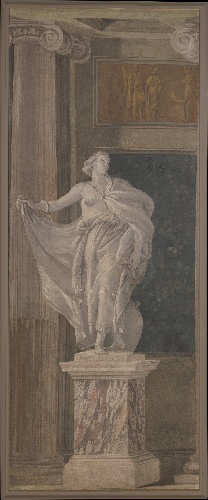
Title: Allegorical Figure Representing Metaphysics
Artist: Girolamo Mengozzi (called Colonna)|Giovanni Battista Tiepolo
Artist bio: Italian, Venetian, 1688–ca. 1766|Italian, Venice 1696–1770 Madrid
Date: 1760
Object type: Painting, monochrome
Classification: Paintings
Medium: Fresco, transferred to canvas
Dimensions: 146 x 57 7/8 in. (370.8 x 147 cm)
Department: European Paintings
Credit line: Bequest of Grace Rainey Rogers, 1943
Accession year: 1943
Repository: Metropolitan Museum of Art, New York, NY
Tags: Sculpture|Female Nudes|Allegory